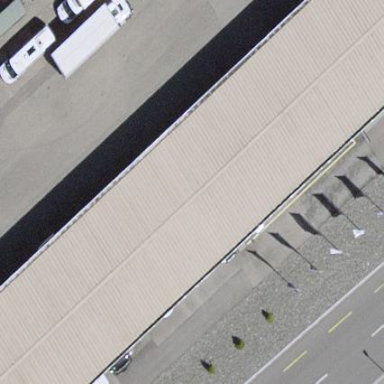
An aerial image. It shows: View of roof of building.